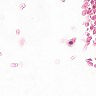
Metastatic tissue present: no